Question: I am trying to get something like this:

I want a UI windows and in the center of window I want to display my world.
I want to use scene2D and scene2D.ui with an Orthographic camera.
Any advice?
Edit: I know that I must use two stages in order get a ui and world windows but I don't know how I can tell to the world window stage that render its content in that section instead all screen.
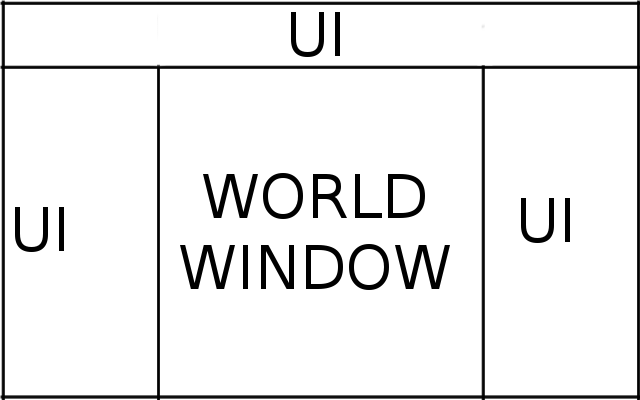
Answer: There are two ways you can go about.
1. Use a CustomViewPort for the stage responsible for rendering world. It is fairly easy to use and example is given in the wiki.
2. Let it be rendered on entire screen. This way you could keep UI backgroundless and space between components would be filled by world itself. It might be considered more immersive by many. You would also be allowed to use semi-transparent UI this way.
Anyways, it's a matter of taste.
Hope it helps.